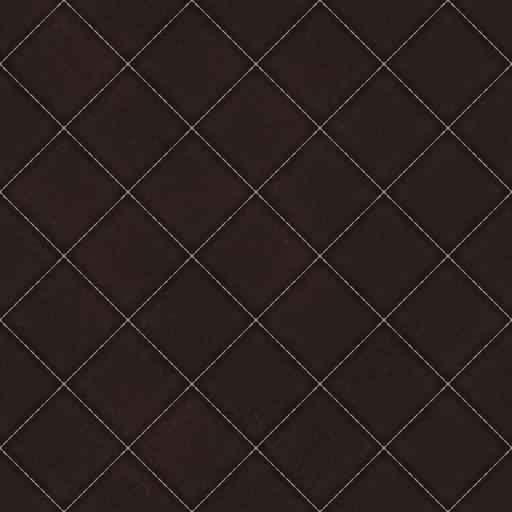
Tags: black brown dark leather stitched